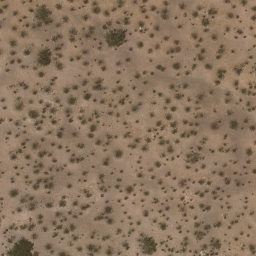
Label: chaparral